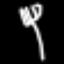
Label: fork